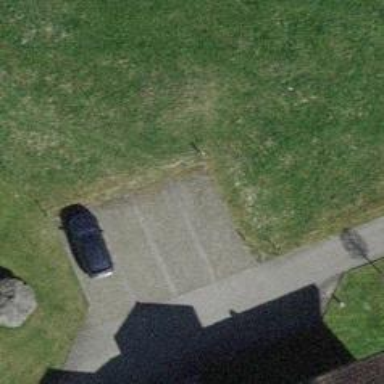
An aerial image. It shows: Street-side parking area.